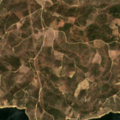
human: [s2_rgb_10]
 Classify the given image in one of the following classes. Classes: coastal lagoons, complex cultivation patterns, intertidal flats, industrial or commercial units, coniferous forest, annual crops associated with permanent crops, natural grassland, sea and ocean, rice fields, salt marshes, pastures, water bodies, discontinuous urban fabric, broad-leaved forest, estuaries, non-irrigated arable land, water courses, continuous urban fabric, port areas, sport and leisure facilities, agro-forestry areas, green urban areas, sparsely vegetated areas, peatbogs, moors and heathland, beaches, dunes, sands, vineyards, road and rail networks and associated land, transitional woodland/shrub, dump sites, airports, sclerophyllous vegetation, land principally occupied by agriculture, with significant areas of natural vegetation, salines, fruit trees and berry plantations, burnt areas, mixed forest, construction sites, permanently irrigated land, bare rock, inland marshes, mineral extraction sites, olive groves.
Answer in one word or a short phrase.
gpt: olive groves, transitional woodland/shrub, water bodies